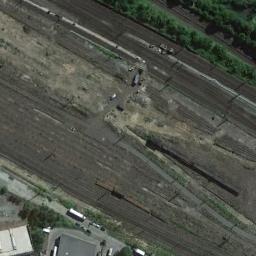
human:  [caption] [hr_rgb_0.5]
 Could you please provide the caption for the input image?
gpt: Several buildings of different shapes are beside the railway .

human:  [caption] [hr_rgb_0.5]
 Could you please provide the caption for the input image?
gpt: These railways have no trains on the railways .

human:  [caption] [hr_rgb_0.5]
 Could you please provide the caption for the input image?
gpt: There are two railways in the middle of the two highways .

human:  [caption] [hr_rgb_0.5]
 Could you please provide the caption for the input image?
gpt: The railway is next to lines of trees and some houses .

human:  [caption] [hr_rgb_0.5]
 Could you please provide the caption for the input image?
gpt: There are some green bushes and buildings beside the railway .